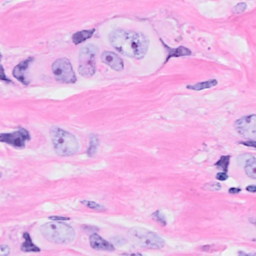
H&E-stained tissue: Breast